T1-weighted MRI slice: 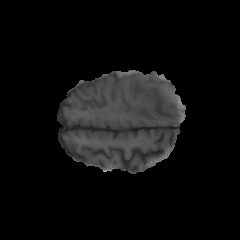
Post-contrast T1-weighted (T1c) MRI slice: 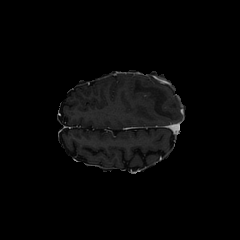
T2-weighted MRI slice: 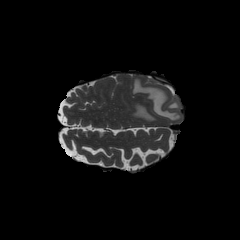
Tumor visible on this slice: yes